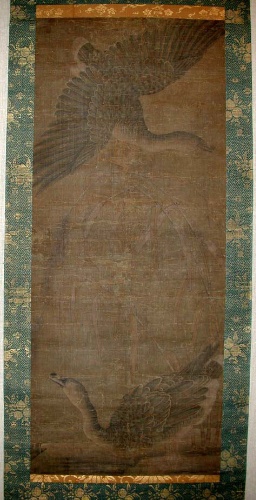
Artist: Unidentified artist|Li Anzhong
Artist bio: |active 12th century
Object type: Hanging scroll
Classification: Paintings
Medium: Hanging scroll; color on silk
Culture: China
Period: Ming dynasty (?) (1368–1644)
Dimensions: Image: 44 1/4 × 18 1/4 in. (112.4 × 46.4 cm)
Overall with mounting: 79 1/2 × 23 3/4 in. (201.9 × 60.3 cm)
Overall with knobs: 79 1/2 × 25 1/2 in. (201.9 × 64.8 cm)
Department: Asian Art
Credit line: Charles Stewart Smith Collection, Gift of Mrs. Charles Stewart Smith, Charles Stewart Smith Jr., and Howard Caswell Smith, in memory of Charles Stewart Smith, 1914
Accession year: 1914
Repository: Metropolitan Museum of Art, New York, NY
Tags: Geese